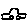
Label: car